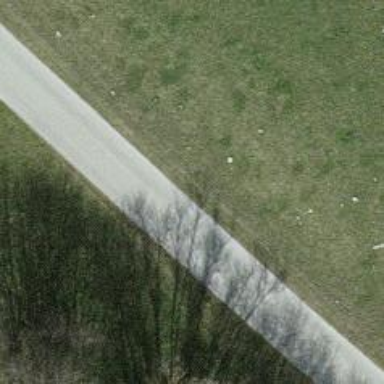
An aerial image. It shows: Unclassified road.